Question:
I get this error while adding buttons to a toolbar
'Exception in thread "AWT-EventQueue-0" java.lang.ClassCastException: Sketcher.SketcherFrame$ColorAction cannot be cast to javax.swing.Icon'
ColorAction is a class to create toolbar buttons that change the background color of the JFrame. It extends 'javax.swing.AbstractAction'.
Buttons of type 'ColorAction' are stored in a 'ColorActions[]' array and have their 'SMALL_ICON' property set to appropriate values.
:
'''
Exception in thread "AWT-EventQueue-0" java.lang.ClassCastException: Sketcher.SketcherFrame$ColorAction cannot be cast to javax.swing.Icon
at javax.swing.AbstractButton.setIconFromAction(Unknown Source)
at javax.swing.AbstractButton.configurePropertiesFromAction(Unknown Source)
at javax.swing.AbstractButton.setAction(Unknown Source)
at javax.swing.JButton.<init>(Unknown Source)
at Sketcher.SketcherFrame.addToolBarButton(SketcherFrame.java:182)
at Sketcher.SketcherFrame.createToolbar(SketcherFrame.java:174)
at Sketcher.SketcherFrame.<init>(SketcherFrame.java:27)
at Sketcher.Sketcher.createGUI(Sketcher.java:16)
at Sketcher.Sketcher.access$1(Sketcher.java:15)
at Sketcher.Sketcher$1.run(Sketcher.java:10)
at java.awt.event.InvocationEvent.dispatch(Unknown Source)
at java.awt.EventQueue.dispatchEventImpl(Unknown Source)
at java.awt.EventQueue.access$000(Unknown Source)
at java.awt.EventQueue$3.run(Unknown Source)
at java.awt.EventQueue$3.run(Unknown Source)
at java.security.AccessController.doPrivileged(Native Method)
at java.security.ProtectionDomain$1.doIntersectionPrivilege(Unknown Source)
at java.awt.EventQueue.dispatchEvent(Unknown Source)
at java.awt.EventDispatchThread.pumpOneEventForFilters(Unknown Source)
at java.awt.EventDispatchThread.pumpEventsForFilter(Unknown Source)
at java.awt.EventDispatchThread.pumpEventsForHierarchy(Unknown Source)
at java.awt.EventDispatchThread.pumpEvents(Unknown Source)
at java.awt.EventDispatchThread.pumpEvents(Unknown Source)
at java.awt.EventDispatchThread.run(Unknown Source)
'''
'''
private void createColorMenu() {
createElementColorActions();
colorMenu = new JMenu("Color");
colorMenu.setMnemonic('M');
createRadioButtonDropDown(colorMenu,colorActions,blueAction);
menuBar.add(colorMenu);
}
'''
and
'''
private void createRadioButtonDropDown(JMenu menu, Action[] actions,Action selected){
ButtonGroup group = new ButtonGroup();
JRadioButtonMenuItem item = null;
for(Action action : actions){
group.add(menu.add(item = new JRadioButtonMenuItem(action)));
if(action==selected){
item.setSelected(true);
}
}
}
'''
and
'''
private void addToolBarButton(Action action){
>>JButton button = new JButton(action);
button.setBorder(BorderFactory.createCompoundBorder(new EmptyBorder(2,5,5,2),
BorderFactory.createRaisedBevelBorder()));
button.setHideActionText(true);
toolBar.add(button);
}
'''
and
'''
private void createToolbar(){
for(FileAction action : fileActions){
if(action!=exitAction && action!=closeAction){
addToolBarButton(action);
}
}
toolBar.addSeparator();
for(ColorAction action : colorActions){
>>addToolBarButton(action);
}
toolBar.addSeparator();
for(TypeAction action : typeActions){
addToolBarButton(action);
}
}
'''
'''
import java.awt.Color;
import javax.swing.*;
public class SketcherConstants {
public final static int LINE = 101;
public final static int RECTANGLE = 102;
public final static int CIRCLE = 103;
public final static int CURVE = 104;
public final static int DEFAULT_ELEMENT_TYPE = LINE;
public final static Color DEFAULT_ELEMENT_COLOR = Color.blue;
public final static String imagePath = "H:/Fasih/SketcherIcons/";
public static final Icon NEW16 = new ImageIcon(imagePath+"new.GIF");
public static final Icon OPEN16 = new ImageIcon(imagePath+"open.GIF");
public static final Icon SAVE16 = new ImageIcon(imagePath+"save.GIF");
public static final Icon PRINT16 = new ImageIcon(imagePath+"print.GIF");
public static final Icon SAVEAS16 = new ImageIcon(imagePath+"saveas.GIF");
public static final Icon LINE16 = new ImageIcon(imagePath+"line.PNG");
public static final Icon CURVE16 = new ImageIcon(imagePath+"curve.PNG");
public static final Icon RECTANGLE16 = new ImageIcon(imagePath+"square.PNG");
public static final Icon CIRCLE16 = new ImageIcon(imagePath+"circle.PNG");
public static final Icon RED16= new ImageIcon(imagePath+"red.GIF");
public static final Icon GREEN16= new ImageIcon(imagePath+"green.GIF");
public static final Icon YELLOW16= new ImageIcon(imagePath+"yellow.GIF");
public static final Icon BLUE16= new ImageIcon(imagePath+"blue.GIF");
}
'''
and
'''
class ColorAction extends AbstractAction {
public ColorAction(String name,Color color){
super(name);
this.color = color;
}
public ColorAction(String name,Color color,char ch,int modifiers){
this(name,color);
putValue(ACCELERATOR_KEY,KeyStroke.getKeyStroke(ch,modifiers));
int index = name.toUpperCase().indexOf(ch);
if(index!=-1){
putValue(DISPLAYED_MNEMONIC_INDEX_KEY,index);
}
}
public void actionPerformed(ActionEvent e){
elementColor = color;
getContentPane().setBackground(color);
}
private Color color;
}
'''
If I remove the color buttons then the open, close, save buttons are added just fine. I have no idea why these cant be added.
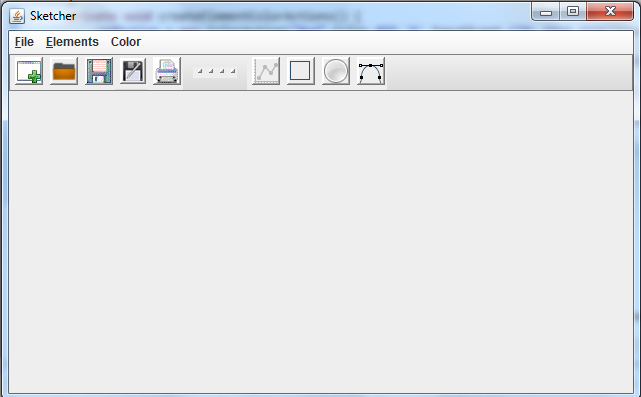
Answer: First, please indicate the exact line in your code that triggered this exception. Looking at the stack trace, I'd assume that's SketcherFrame.java line 153. It'd be easier to debug.
But even without that, your problem seems to be that you are confusing 'AbstractAction' for an 'Icon'. Whatever threw the Exception was expecting an implementation of 'Icon' and you gave it an implementation of 'AbstractAction'.
I can suggest two things:
1. Implement Icon in SketcherFrame$ColorAction as well. You can implement multiple interfaces anyway. But...
2. ...in my opinion, creating a class that is both an AbstractAction and an Icon is a bad design decision. Since that you seem to be utilizing inner classes, just create an inner class implementing Icon and pass it to whatever triggers that exception.